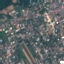
Land use / land cover: Residential